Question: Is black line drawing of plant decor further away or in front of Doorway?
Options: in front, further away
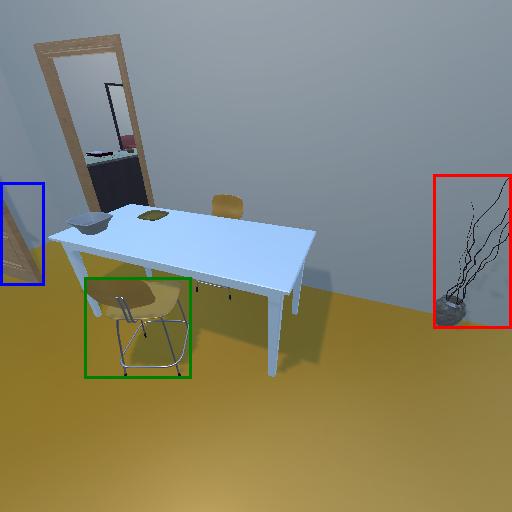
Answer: in front